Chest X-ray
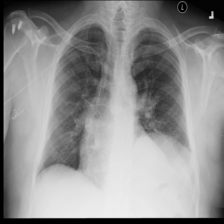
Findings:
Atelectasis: negative
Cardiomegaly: negative
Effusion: negative
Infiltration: negative
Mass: negative
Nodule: negative
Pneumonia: negative
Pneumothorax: negative
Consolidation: negative
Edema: negative
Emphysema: negative
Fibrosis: negative
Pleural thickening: negative
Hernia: negative